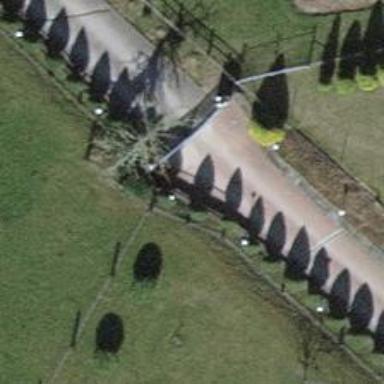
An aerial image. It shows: Gate.